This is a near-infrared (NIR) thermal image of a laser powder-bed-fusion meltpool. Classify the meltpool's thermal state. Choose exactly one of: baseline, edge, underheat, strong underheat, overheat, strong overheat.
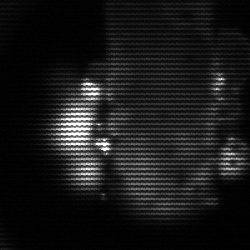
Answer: strong underheat